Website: apple
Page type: customer-info-address
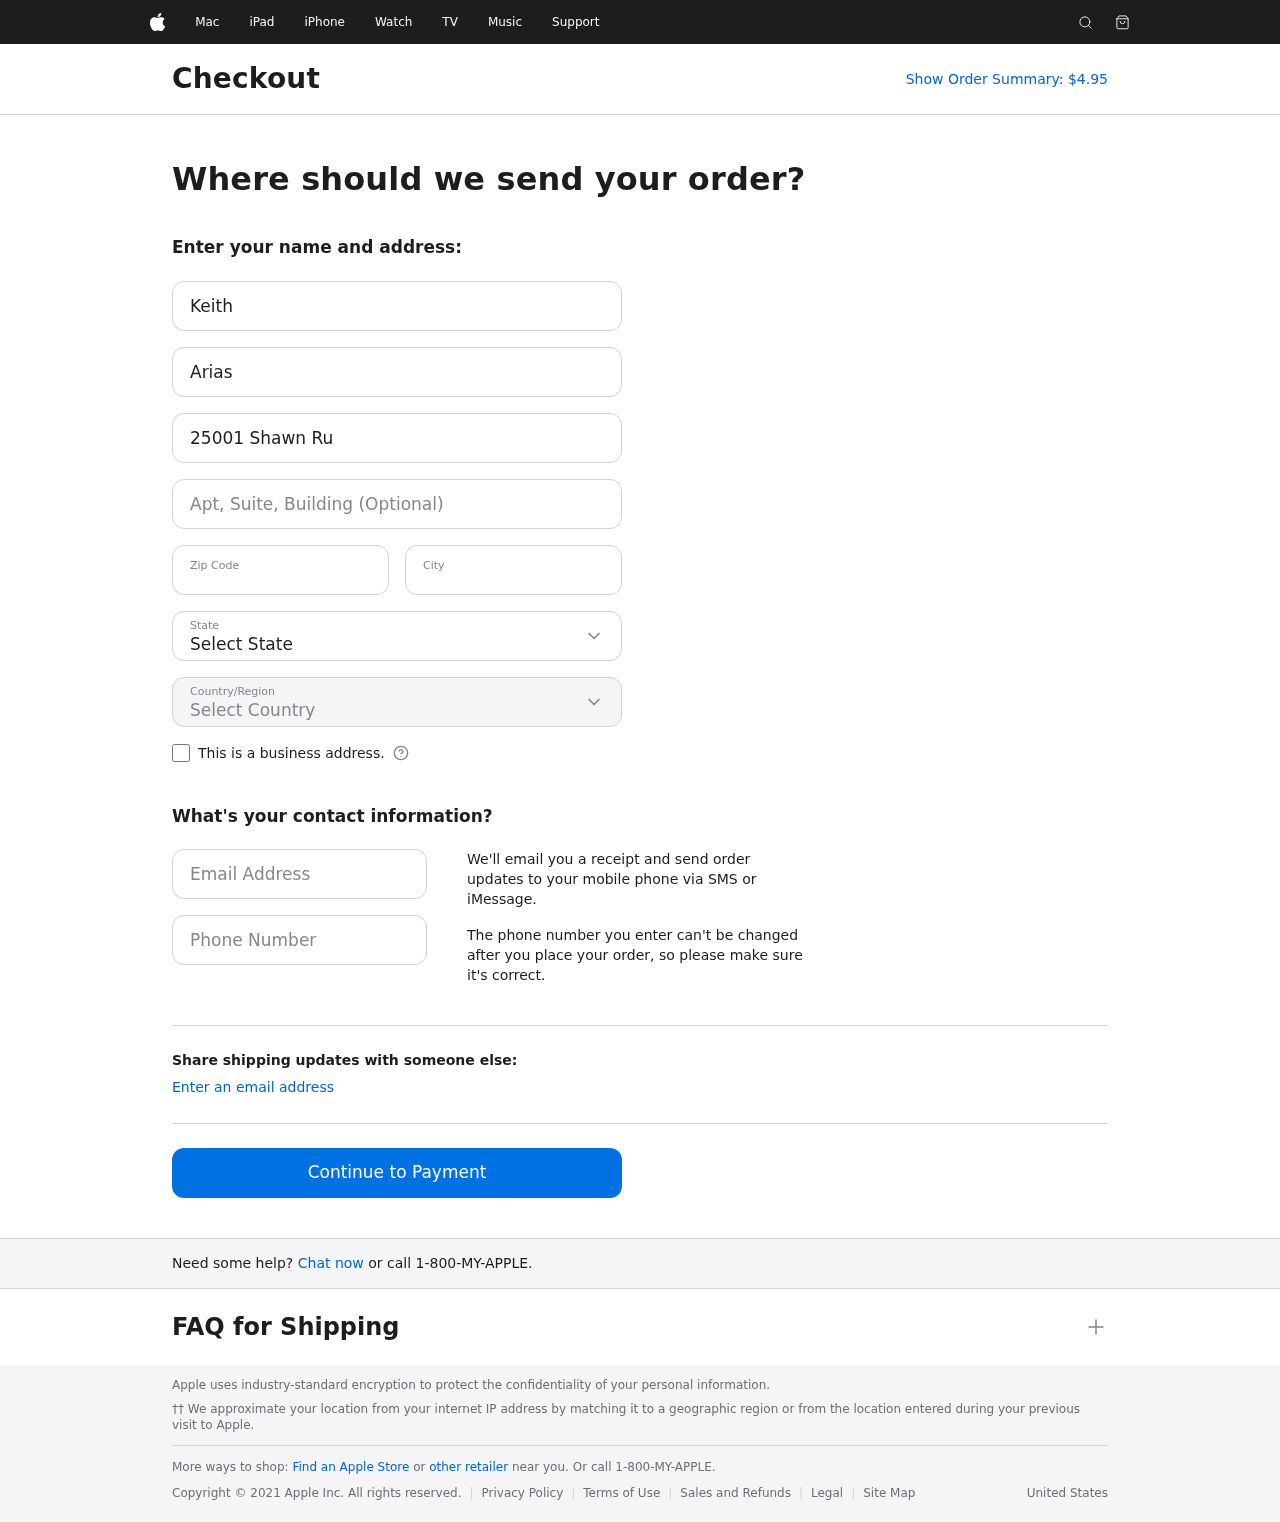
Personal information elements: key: PII_CITY
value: Virginiamouth
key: PII_COUNTRY
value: United States
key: PII_EMAIL
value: keith_arias@hotmail.com
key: PII_FIRSTNAME
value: Keith
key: PII_LASTNAME
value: Arias
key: PII_PHONE
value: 7947582709
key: PII_POSTCODE
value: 11930
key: PII_STATE
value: Maryland
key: PII_STREET
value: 25001 Shawn Run Apt. 297
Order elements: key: ORDER_TOTAL
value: Show Order Summary: $4.95